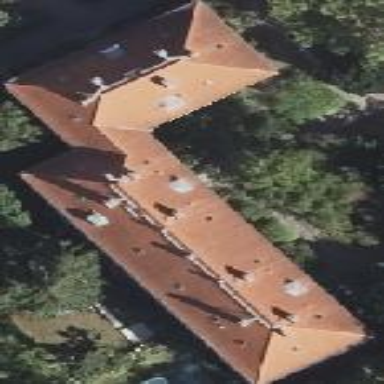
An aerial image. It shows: Hipped roof apartment building.